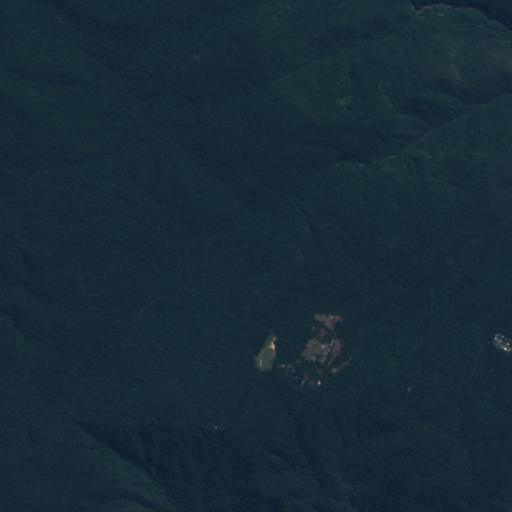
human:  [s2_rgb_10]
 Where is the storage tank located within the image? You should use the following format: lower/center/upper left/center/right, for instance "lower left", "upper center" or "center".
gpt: The storage tank is located in the center of the image.
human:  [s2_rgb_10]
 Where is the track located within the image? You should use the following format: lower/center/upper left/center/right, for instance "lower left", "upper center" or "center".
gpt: There is no track in the image.